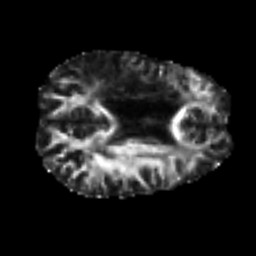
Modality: FA
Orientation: axial
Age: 41
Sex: male
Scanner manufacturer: siemens
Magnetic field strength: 3 T
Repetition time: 4.987 s
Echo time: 0.0792 s